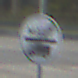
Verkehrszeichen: EndeMautpflicht
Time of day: SunriseSunset
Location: Outdoor (Urban)
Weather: Clear
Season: NotSpecified
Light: Natural